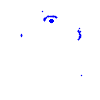
Particle: electron